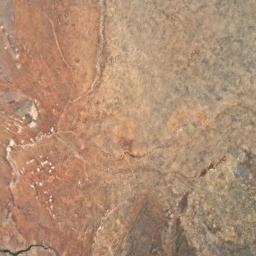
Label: desert